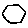
Label: hexagon